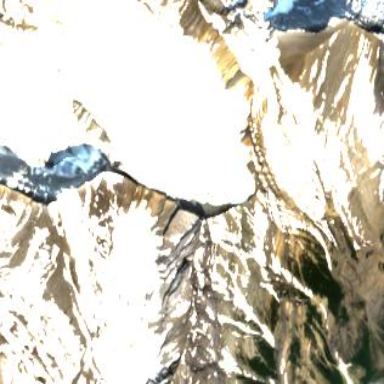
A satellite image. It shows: Stunning view of glacier.